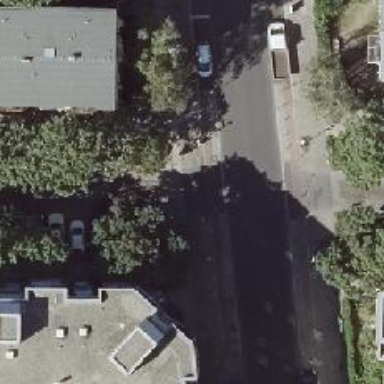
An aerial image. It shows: Unmarked crossing on footway.